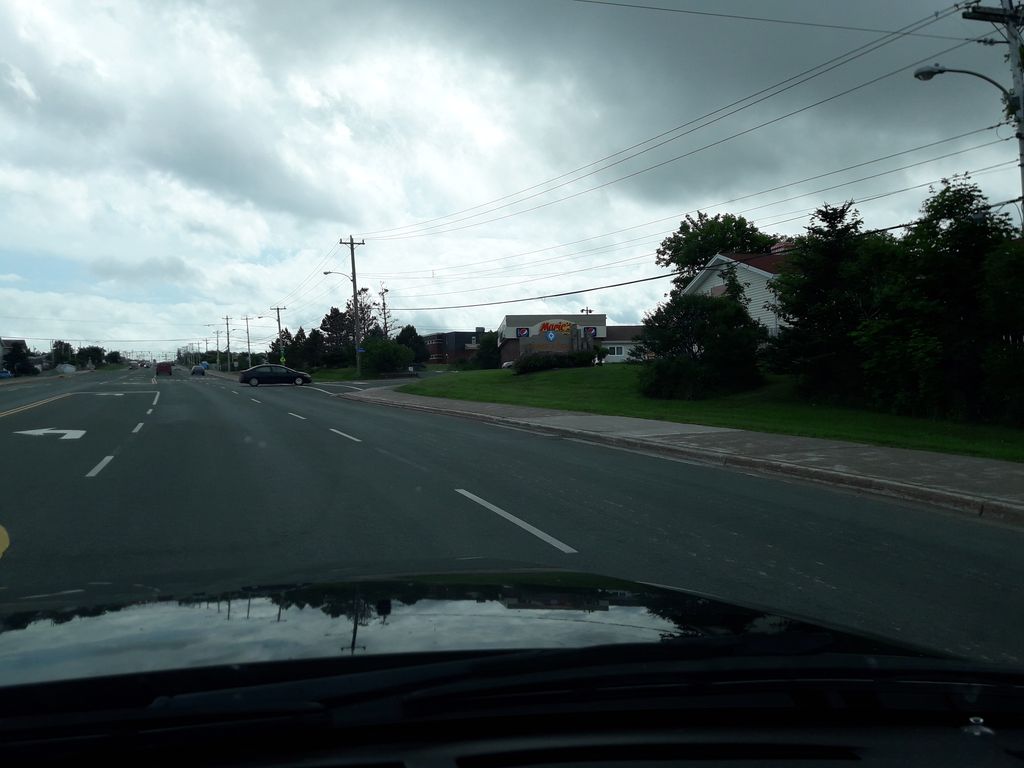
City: st_johns